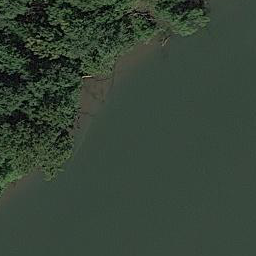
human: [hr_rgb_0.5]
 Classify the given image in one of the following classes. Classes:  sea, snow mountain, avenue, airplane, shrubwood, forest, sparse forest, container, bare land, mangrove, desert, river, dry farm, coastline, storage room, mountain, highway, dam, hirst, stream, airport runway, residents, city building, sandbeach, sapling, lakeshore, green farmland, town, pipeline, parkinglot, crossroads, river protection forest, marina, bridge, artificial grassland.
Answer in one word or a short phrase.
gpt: river protection forest